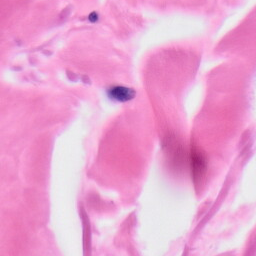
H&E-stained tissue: Skin